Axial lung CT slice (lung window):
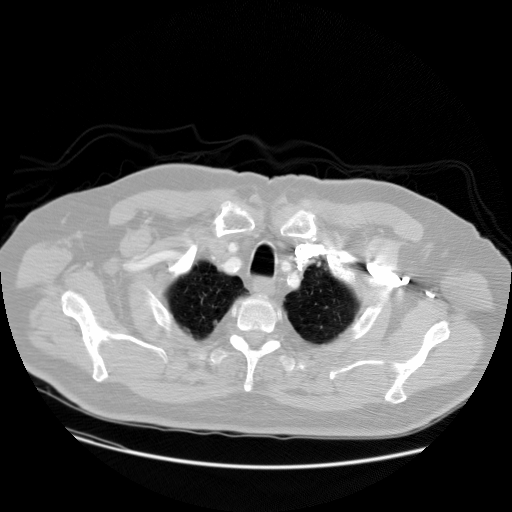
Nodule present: no